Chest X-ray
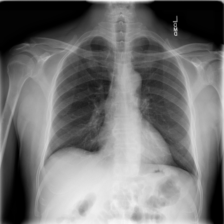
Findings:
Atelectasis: negative
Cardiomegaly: negative
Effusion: negative
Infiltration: negative
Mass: negative
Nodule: negative
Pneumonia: negative
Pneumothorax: negative
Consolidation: negative
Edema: negative
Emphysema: negative
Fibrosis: negative
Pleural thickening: negative
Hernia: negative